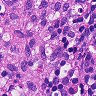
Metastatic tissue present: no